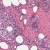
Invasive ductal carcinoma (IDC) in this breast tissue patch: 0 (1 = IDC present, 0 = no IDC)